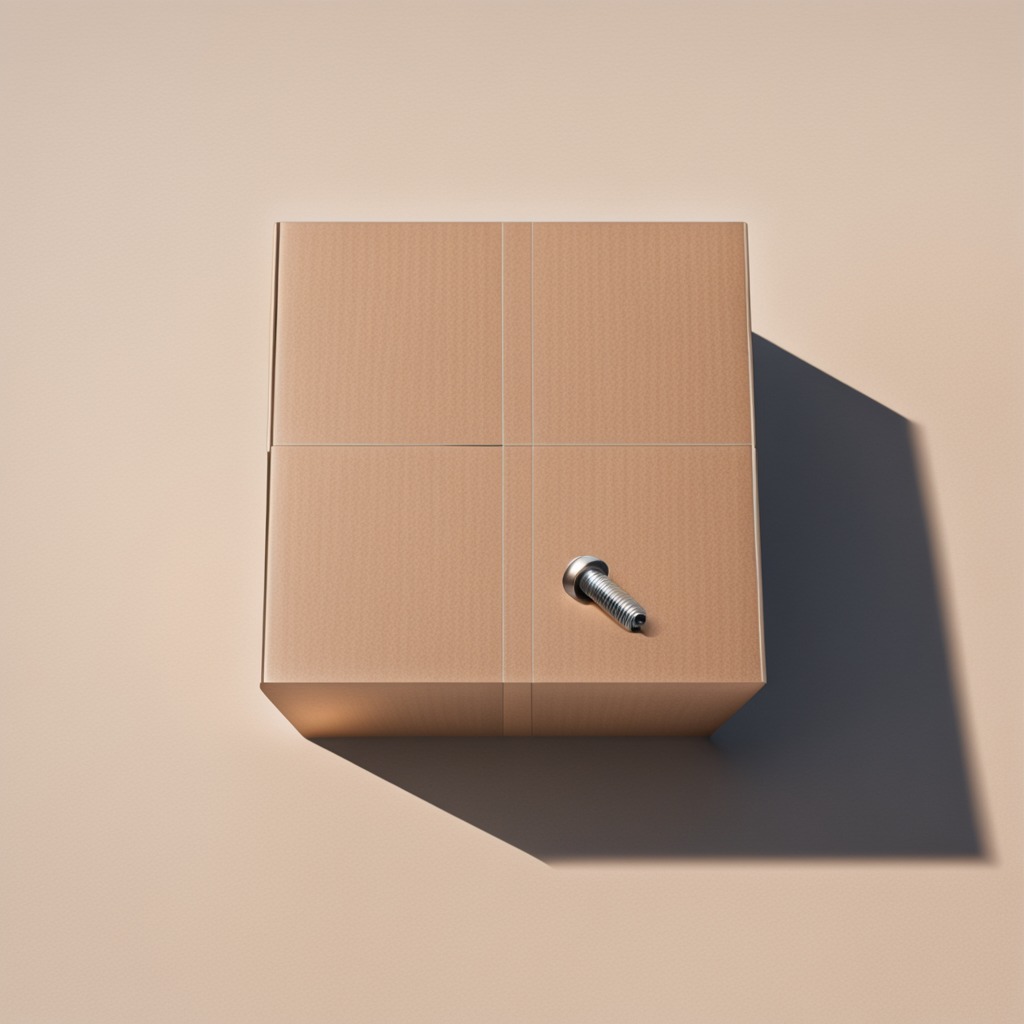
A metal screw is lying on the cardboard box surface in an outdoor workshop during daytime bright natural light soft shadows slightly creased but